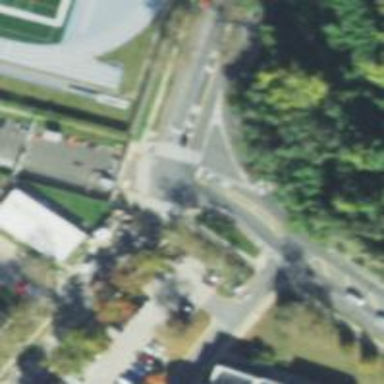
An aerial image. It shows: Zebra crossing on the road.